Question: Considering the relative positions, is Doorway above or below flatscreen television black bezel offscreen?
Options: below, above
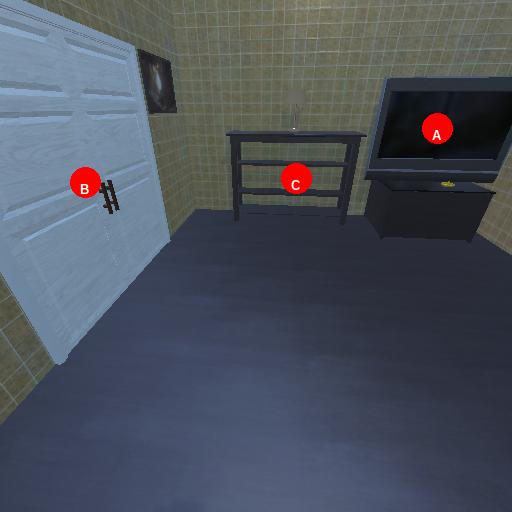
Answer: below